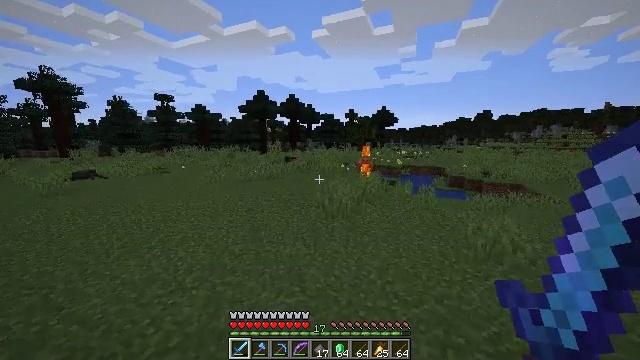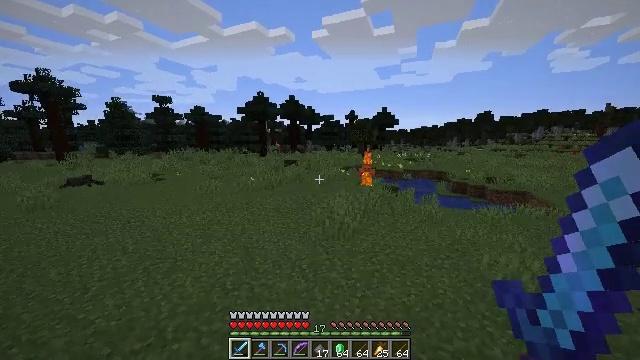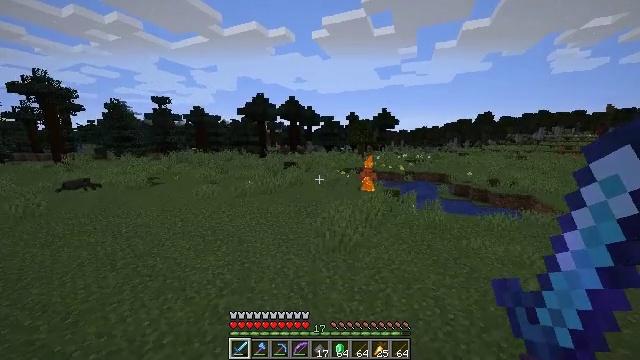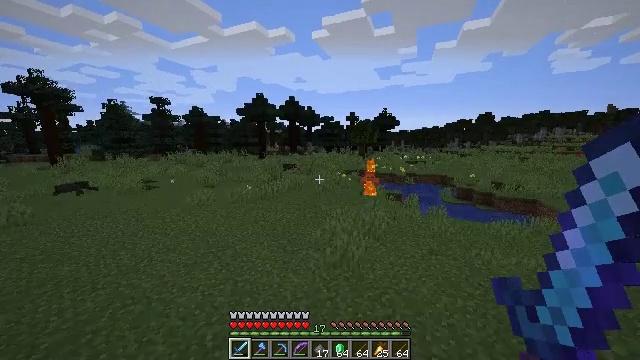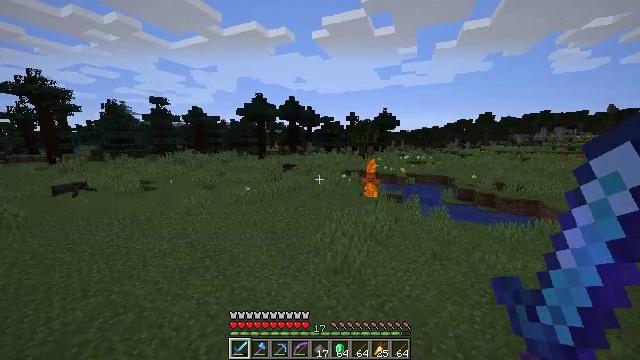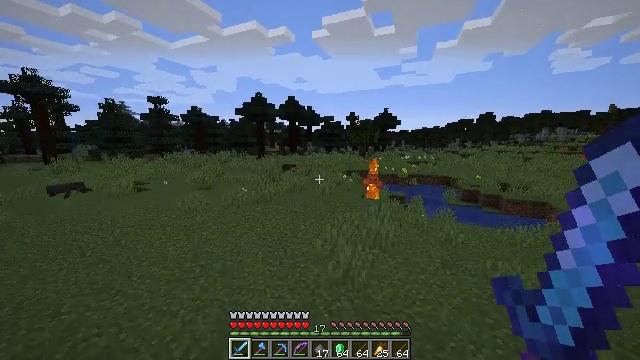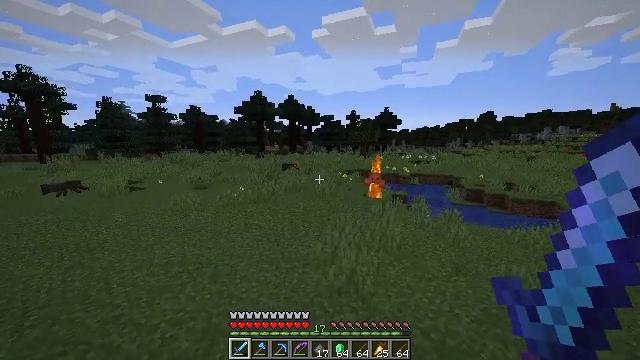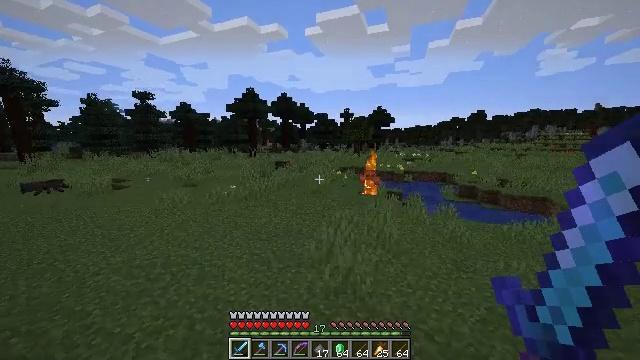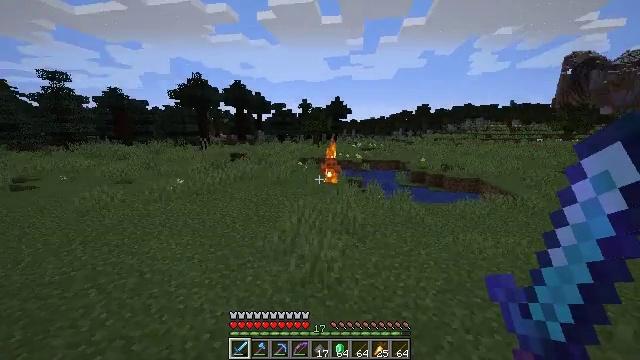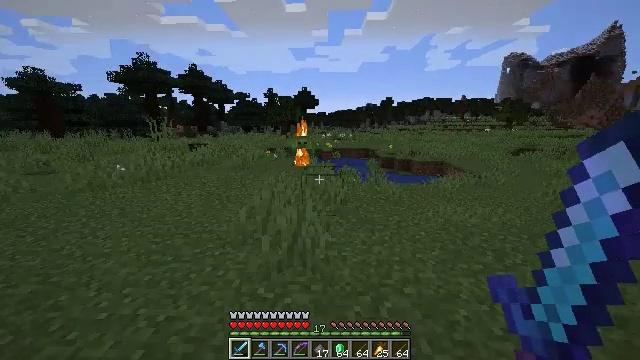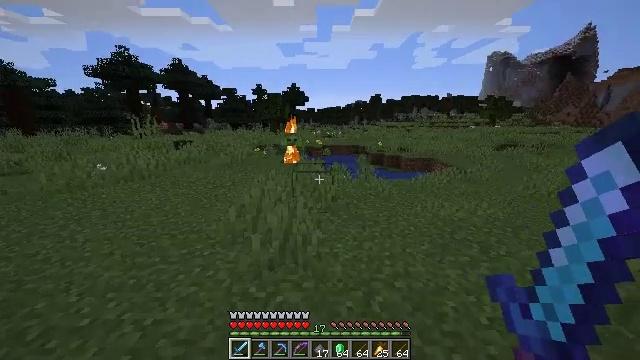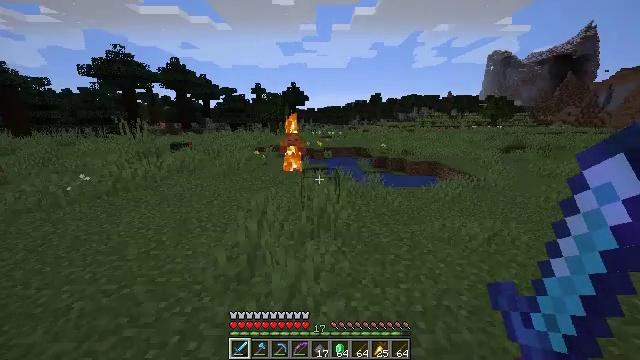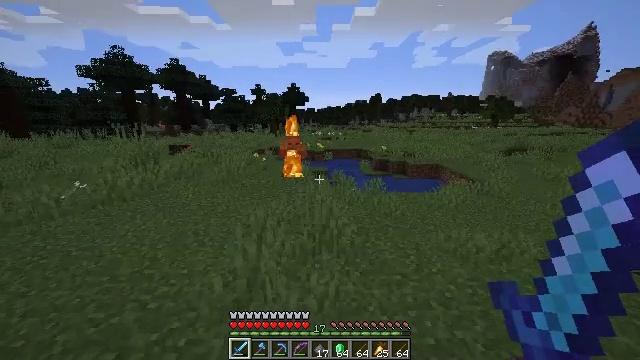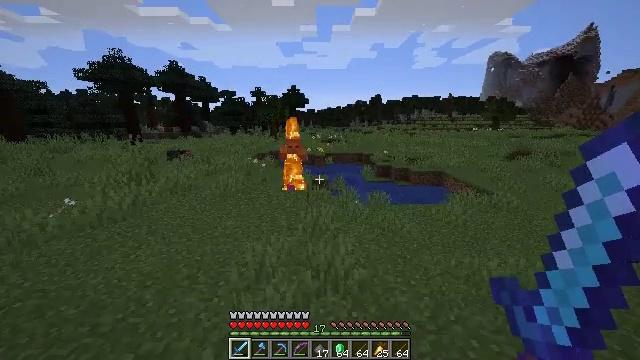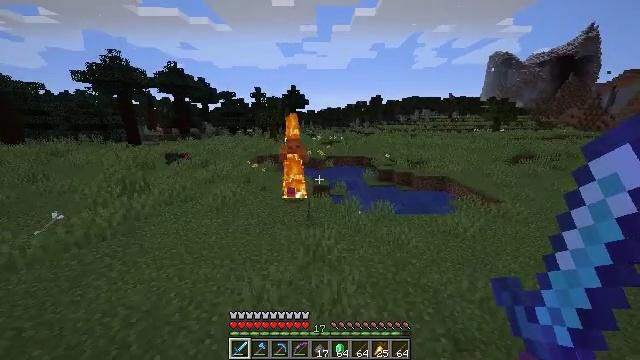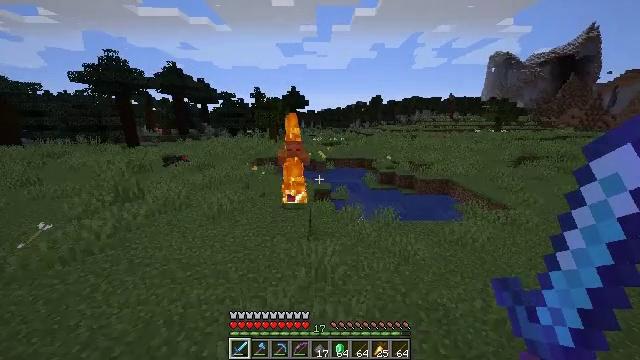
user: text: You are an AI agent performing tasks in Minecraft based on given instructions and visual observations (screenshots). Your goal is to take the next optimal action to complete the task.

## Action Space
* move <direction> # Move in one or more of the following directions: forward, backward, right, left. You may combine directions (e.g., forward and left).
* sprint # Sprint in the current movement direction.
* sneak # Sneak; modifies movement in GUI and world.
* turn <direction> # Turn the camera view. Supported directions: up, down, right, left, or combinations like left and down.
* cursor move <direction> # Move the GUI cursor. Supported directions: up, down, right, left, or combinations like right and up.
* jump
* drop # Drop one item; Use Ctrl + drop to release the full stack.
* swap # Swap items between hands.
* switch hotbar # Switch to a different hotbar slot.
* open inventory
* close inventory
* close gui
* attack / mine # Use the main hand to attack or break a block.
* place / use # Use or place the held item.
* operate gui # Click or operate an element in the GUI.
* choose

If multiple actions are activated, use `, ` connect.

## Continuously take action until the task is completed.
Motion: motion action
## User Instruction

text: Craft a firework rocket using the crafting grid.
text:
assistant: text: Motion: move forward, sprint, jump
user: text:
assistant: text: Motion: move forward, sprint, jump
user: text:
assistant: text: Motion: move forward, sprint, jump
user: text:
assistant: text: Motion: move forward, sprint, jump
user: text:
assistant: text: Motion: move forward, sprint, jump
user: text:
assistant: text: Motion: move forward, sprint, jump
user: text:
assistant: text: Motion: move forward, sprint, turn right, jump
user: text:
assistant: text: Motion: move forward, sprint, turn right and down, jump
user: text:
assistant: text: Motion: move forward, sprint, turn right and down, jump
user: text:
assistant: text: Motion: move forward, sprint, turn right, jump
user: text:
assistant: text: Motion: move forward, sprint, jump
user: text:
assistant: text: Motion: move forward, sprint, jump
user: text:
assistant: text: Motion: move forward, sprint, jump
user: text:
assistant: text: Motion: move forward, sprint, jump
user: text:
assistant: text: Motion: move forward, sprint, jump
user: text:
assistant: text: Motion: move forward, sprint, jump
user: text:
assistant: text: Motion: move forward, sprint, turn left, jump
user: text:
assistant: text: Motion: move forward, sprint, turn left, jump
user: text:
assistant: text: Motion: move forward, sprint, jump
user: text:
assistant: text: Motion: move forward, sprint, jump
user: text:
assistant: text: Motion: move forward, sprint, turn left
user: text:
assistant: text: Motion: move forward, sprint, turn left
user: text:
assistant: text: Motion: sprint, turn up
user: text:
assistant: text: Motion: turn up
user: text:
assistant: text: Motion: turn up
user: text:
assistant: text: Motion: move back, turn up
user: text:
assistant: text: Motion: move back
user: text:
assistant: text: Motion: move back
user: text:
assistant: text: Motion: attack / mine
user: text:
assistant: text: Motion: turn up, attack / mine